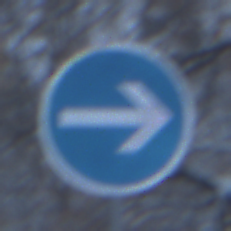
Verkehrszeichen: VorgeschriebeneFahrtrichtungHierRechts
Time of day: Midday
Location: Outdoor (Nature)
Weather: Overcast
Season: Winter
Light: Natural